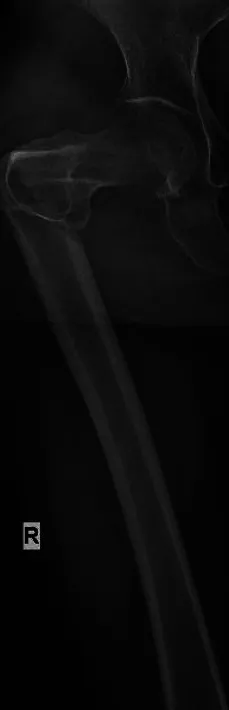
(A) Anterior radiograph fracture with angular deformity.
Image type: radiology (x_ray)